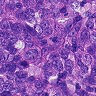
Metastatic tissue present: yes